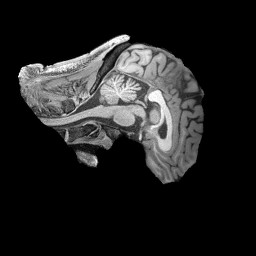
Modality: T1w
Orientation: sagittal
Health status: healthy